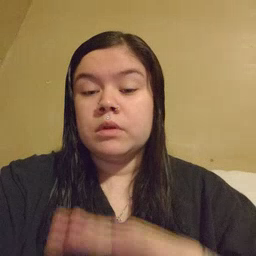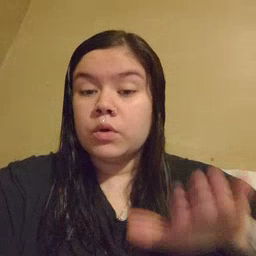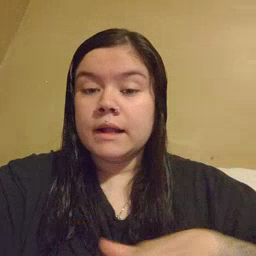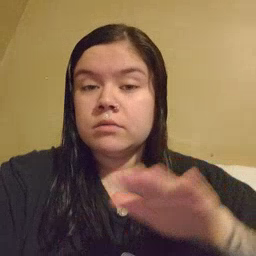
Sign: clean